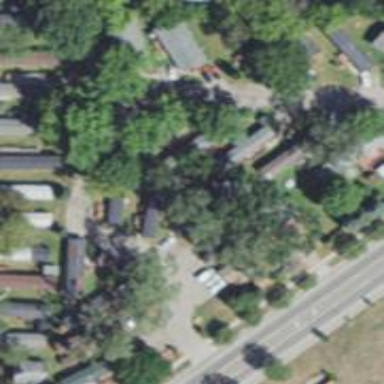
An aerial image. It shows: Residential area known as trailer park.